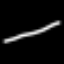
Label: line